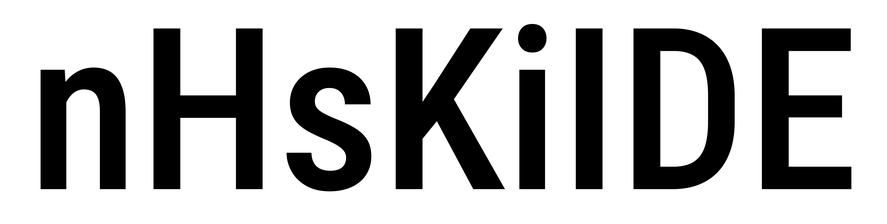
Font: Roboto_Condensed_Medium